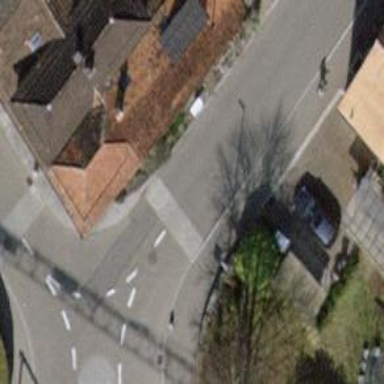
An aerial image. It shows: Charming neighbourhood.